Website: apple
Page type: customer-info-address
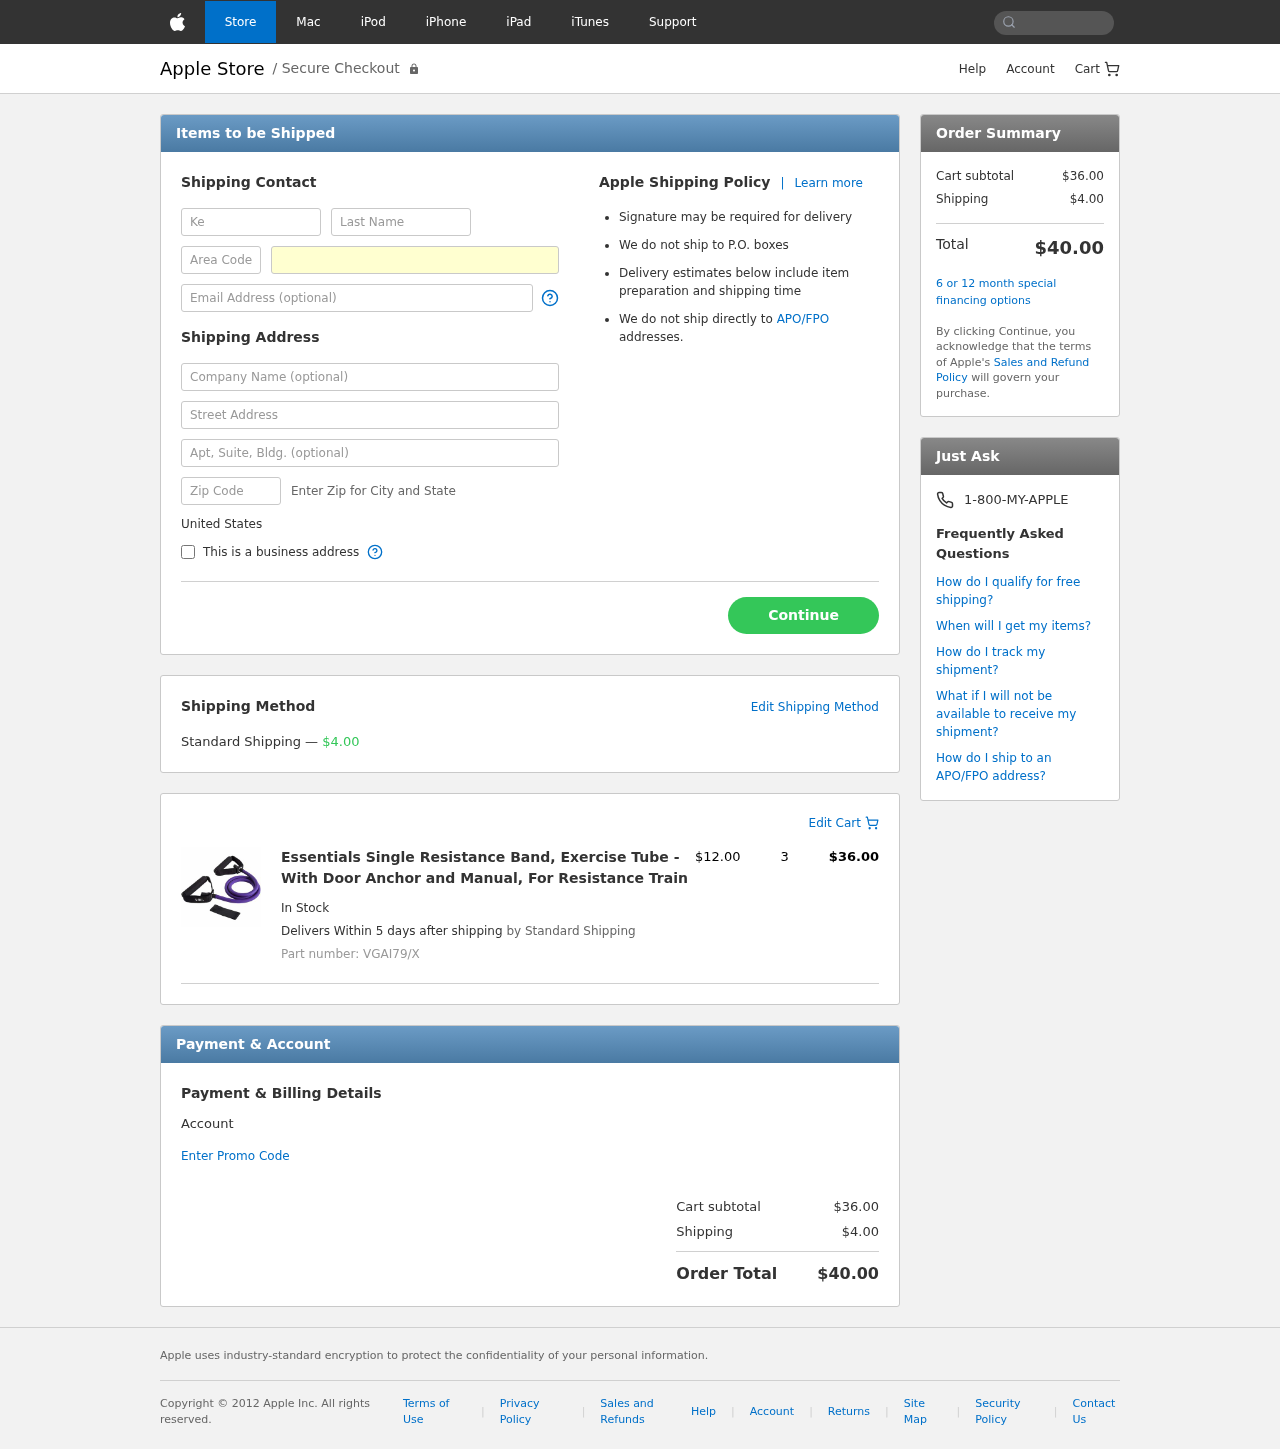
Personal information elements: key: PII_COUNTRY
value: United States
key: PII_FIRSTNAME
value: Kelsey
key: PII_LASTNAME
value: Fowler
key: PII_PHONE_AREA
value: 476
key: PII_PHONE_LINE
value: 4673
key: PII_EMAIL
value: kelsey_fowler@gmail.com
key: PII_STREET
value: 95558 Carney Mall
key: PII_STREET2
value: Suite 897
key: PII_POSTCODE
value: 28133
Product elements: key: PRODUCT1_NAME
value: Essentials Single Resistance Band, Exercise Tube - With Door Anchor and Manual, For Resistance Train
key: PRODUCT1_PRICE
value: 12
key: PRODUCT1_QUANTITY
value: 3
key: PRODUCT1_SKU
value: VGAI79/X
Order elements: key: ORDER_SHIPPING_COST
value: $4.00
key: ORDER_ITEM_TOTAL
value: $36.00
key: ORDER_SUBTOTAL
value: $36.00
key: ORDER_TOTAL
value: $40.00